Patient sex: F
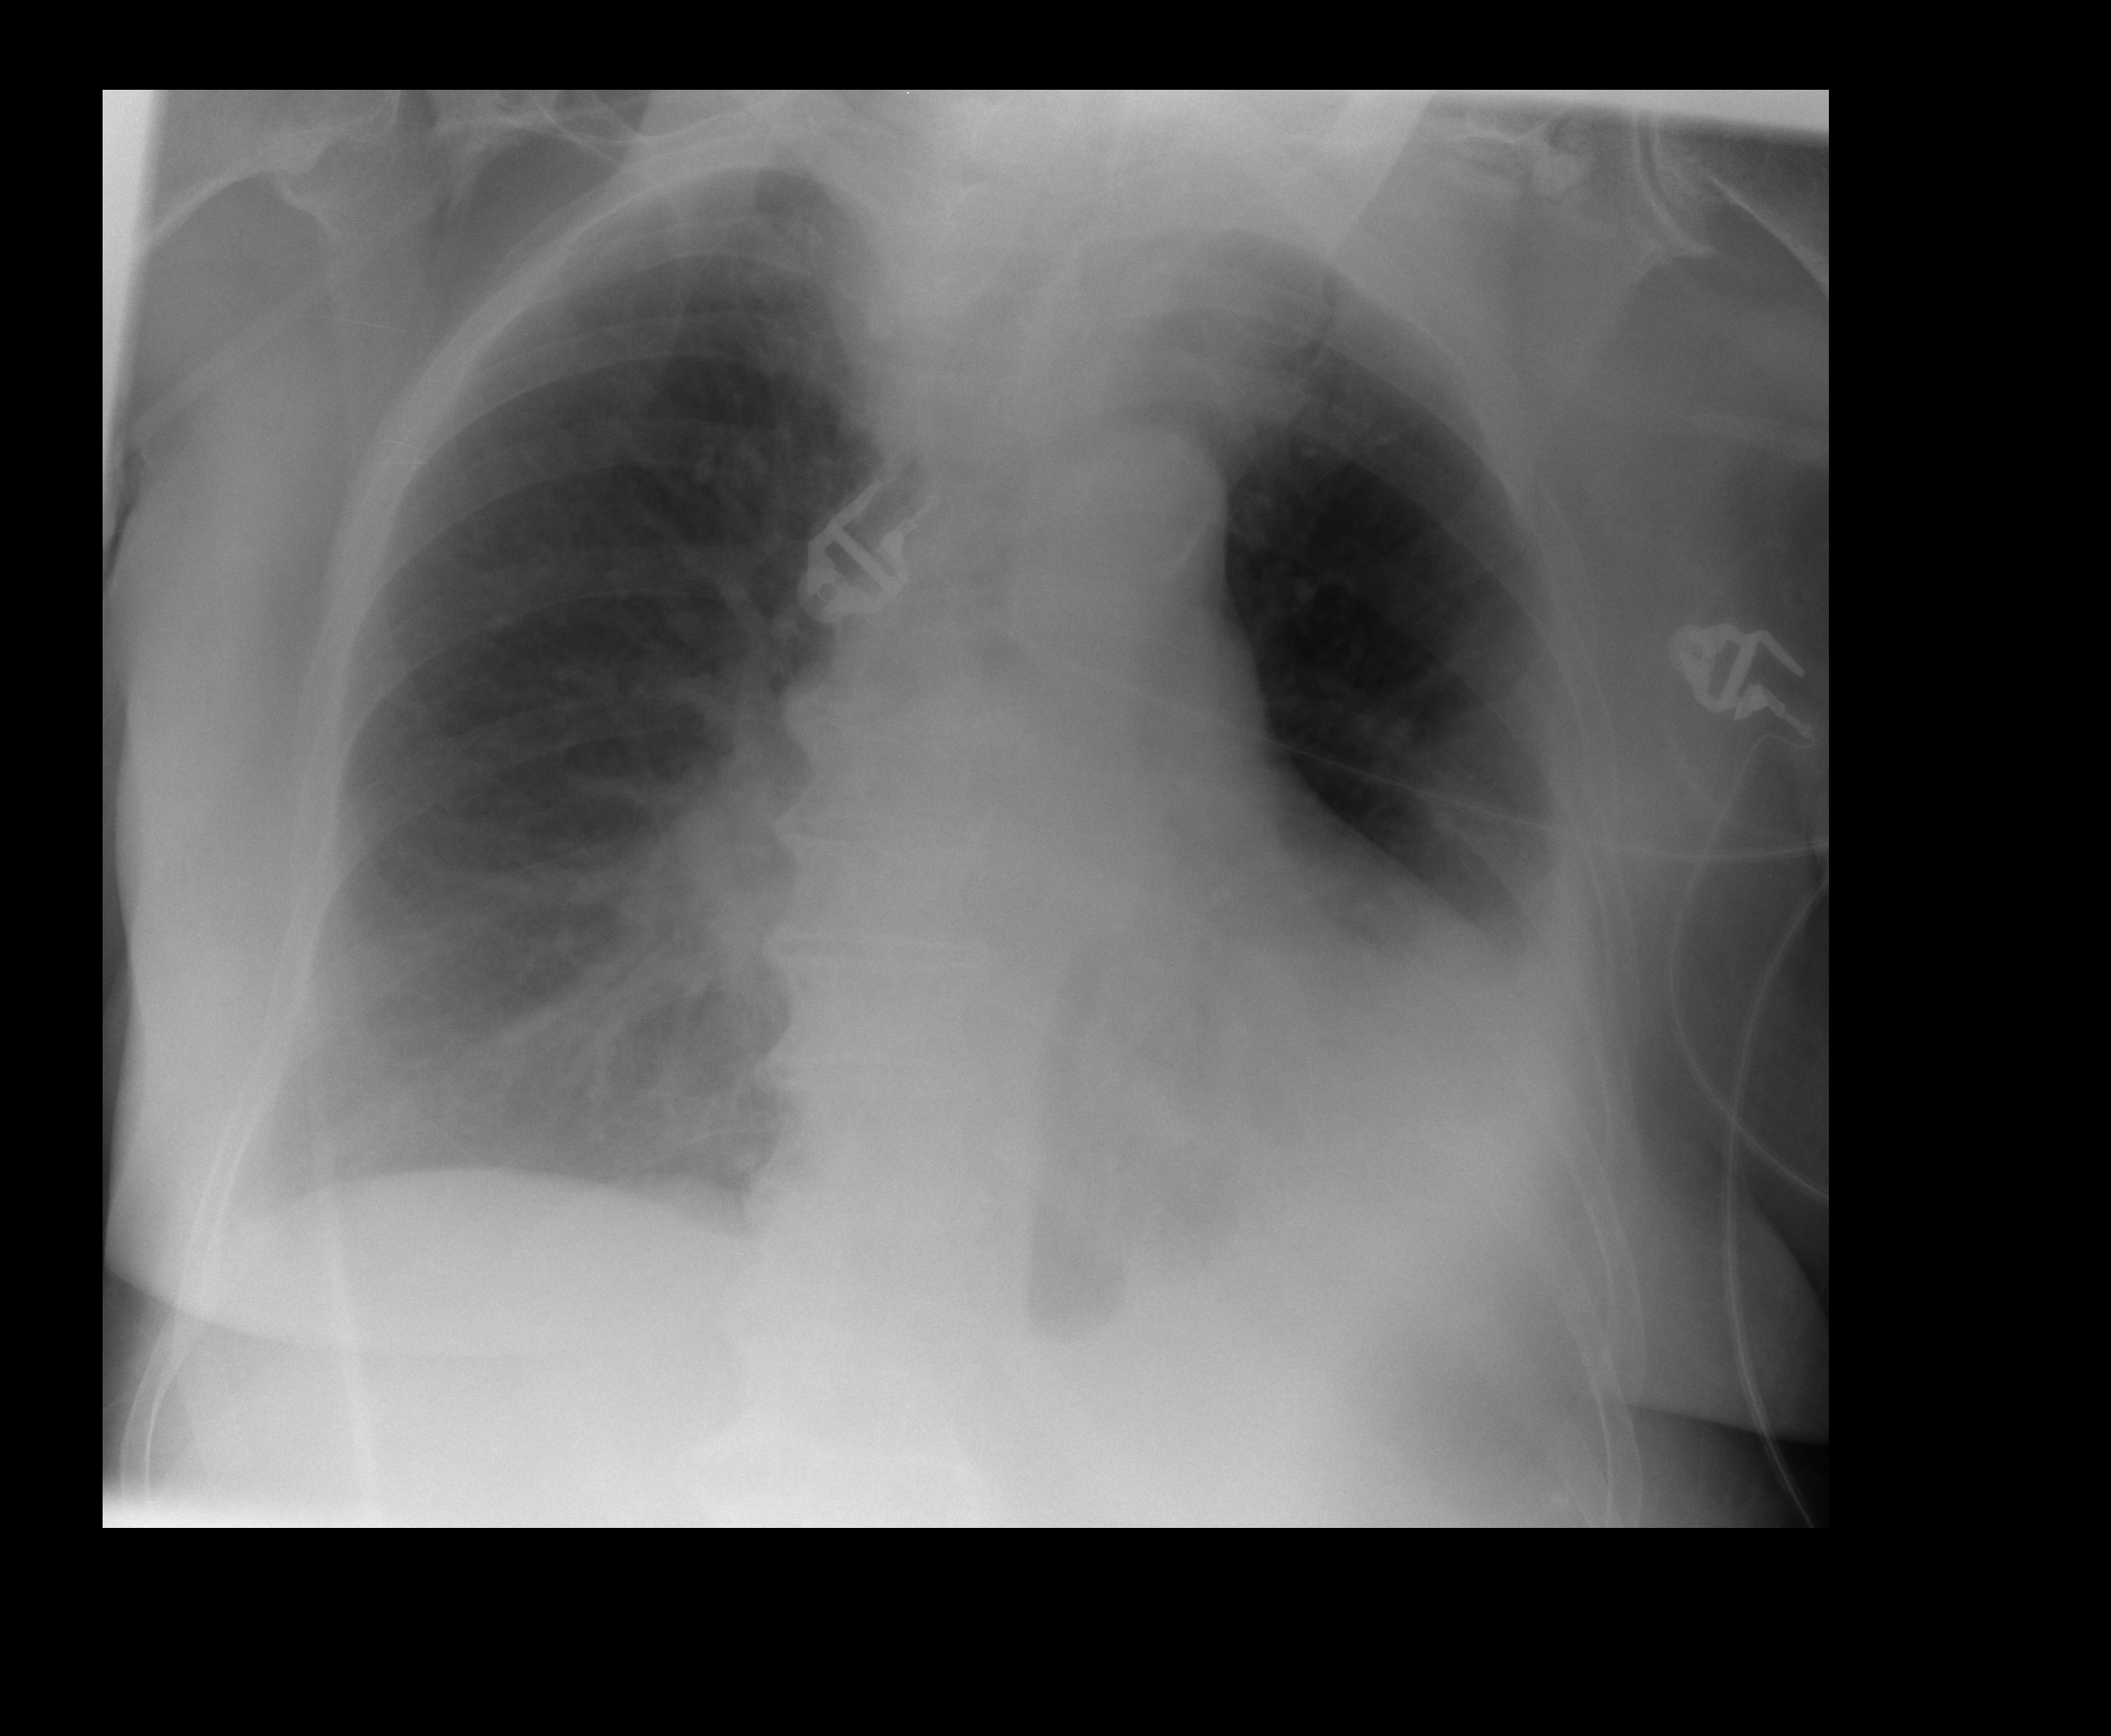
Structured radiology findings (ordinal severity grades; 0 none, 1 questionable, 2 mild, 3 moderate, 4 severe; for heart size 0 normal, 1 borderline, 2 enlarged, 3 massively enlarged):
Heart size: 2
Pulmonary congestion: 1
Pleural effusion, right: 1
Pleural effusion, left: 3
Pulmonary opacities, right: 1
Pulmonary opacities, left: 0
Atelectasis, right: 2
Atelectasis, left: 2